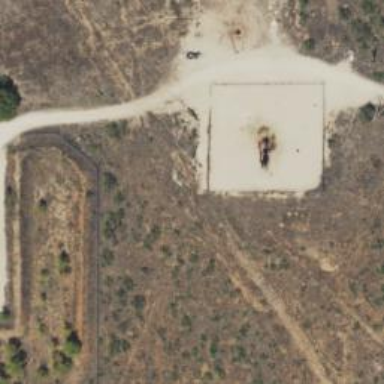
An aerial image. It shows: Petroleum well.